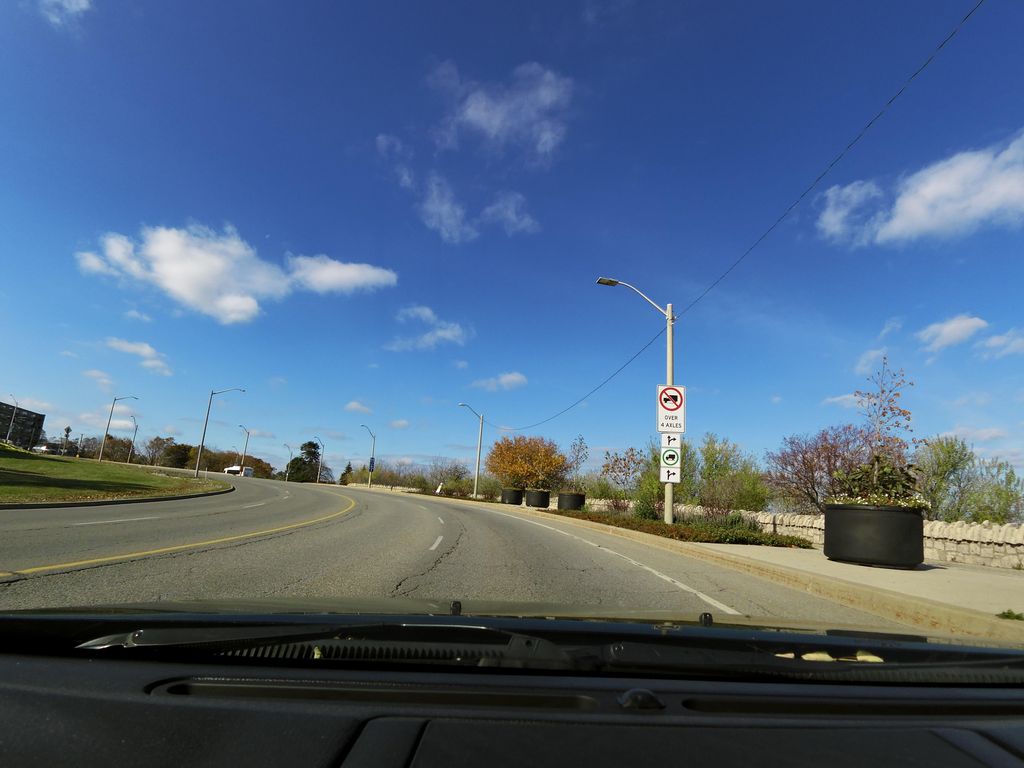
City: hamilton